Field crop: maize
Growth stage: 2
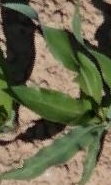
Species: maize